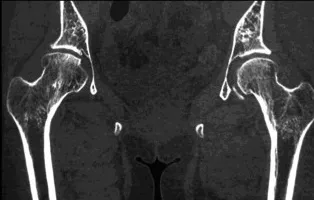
Imaging evaluation findings. No impingement of the acetabulum is observed during abduction of the right femoral head;. Coronal computed tomography of the hip joint.
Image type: radiology (ct)